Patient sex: M
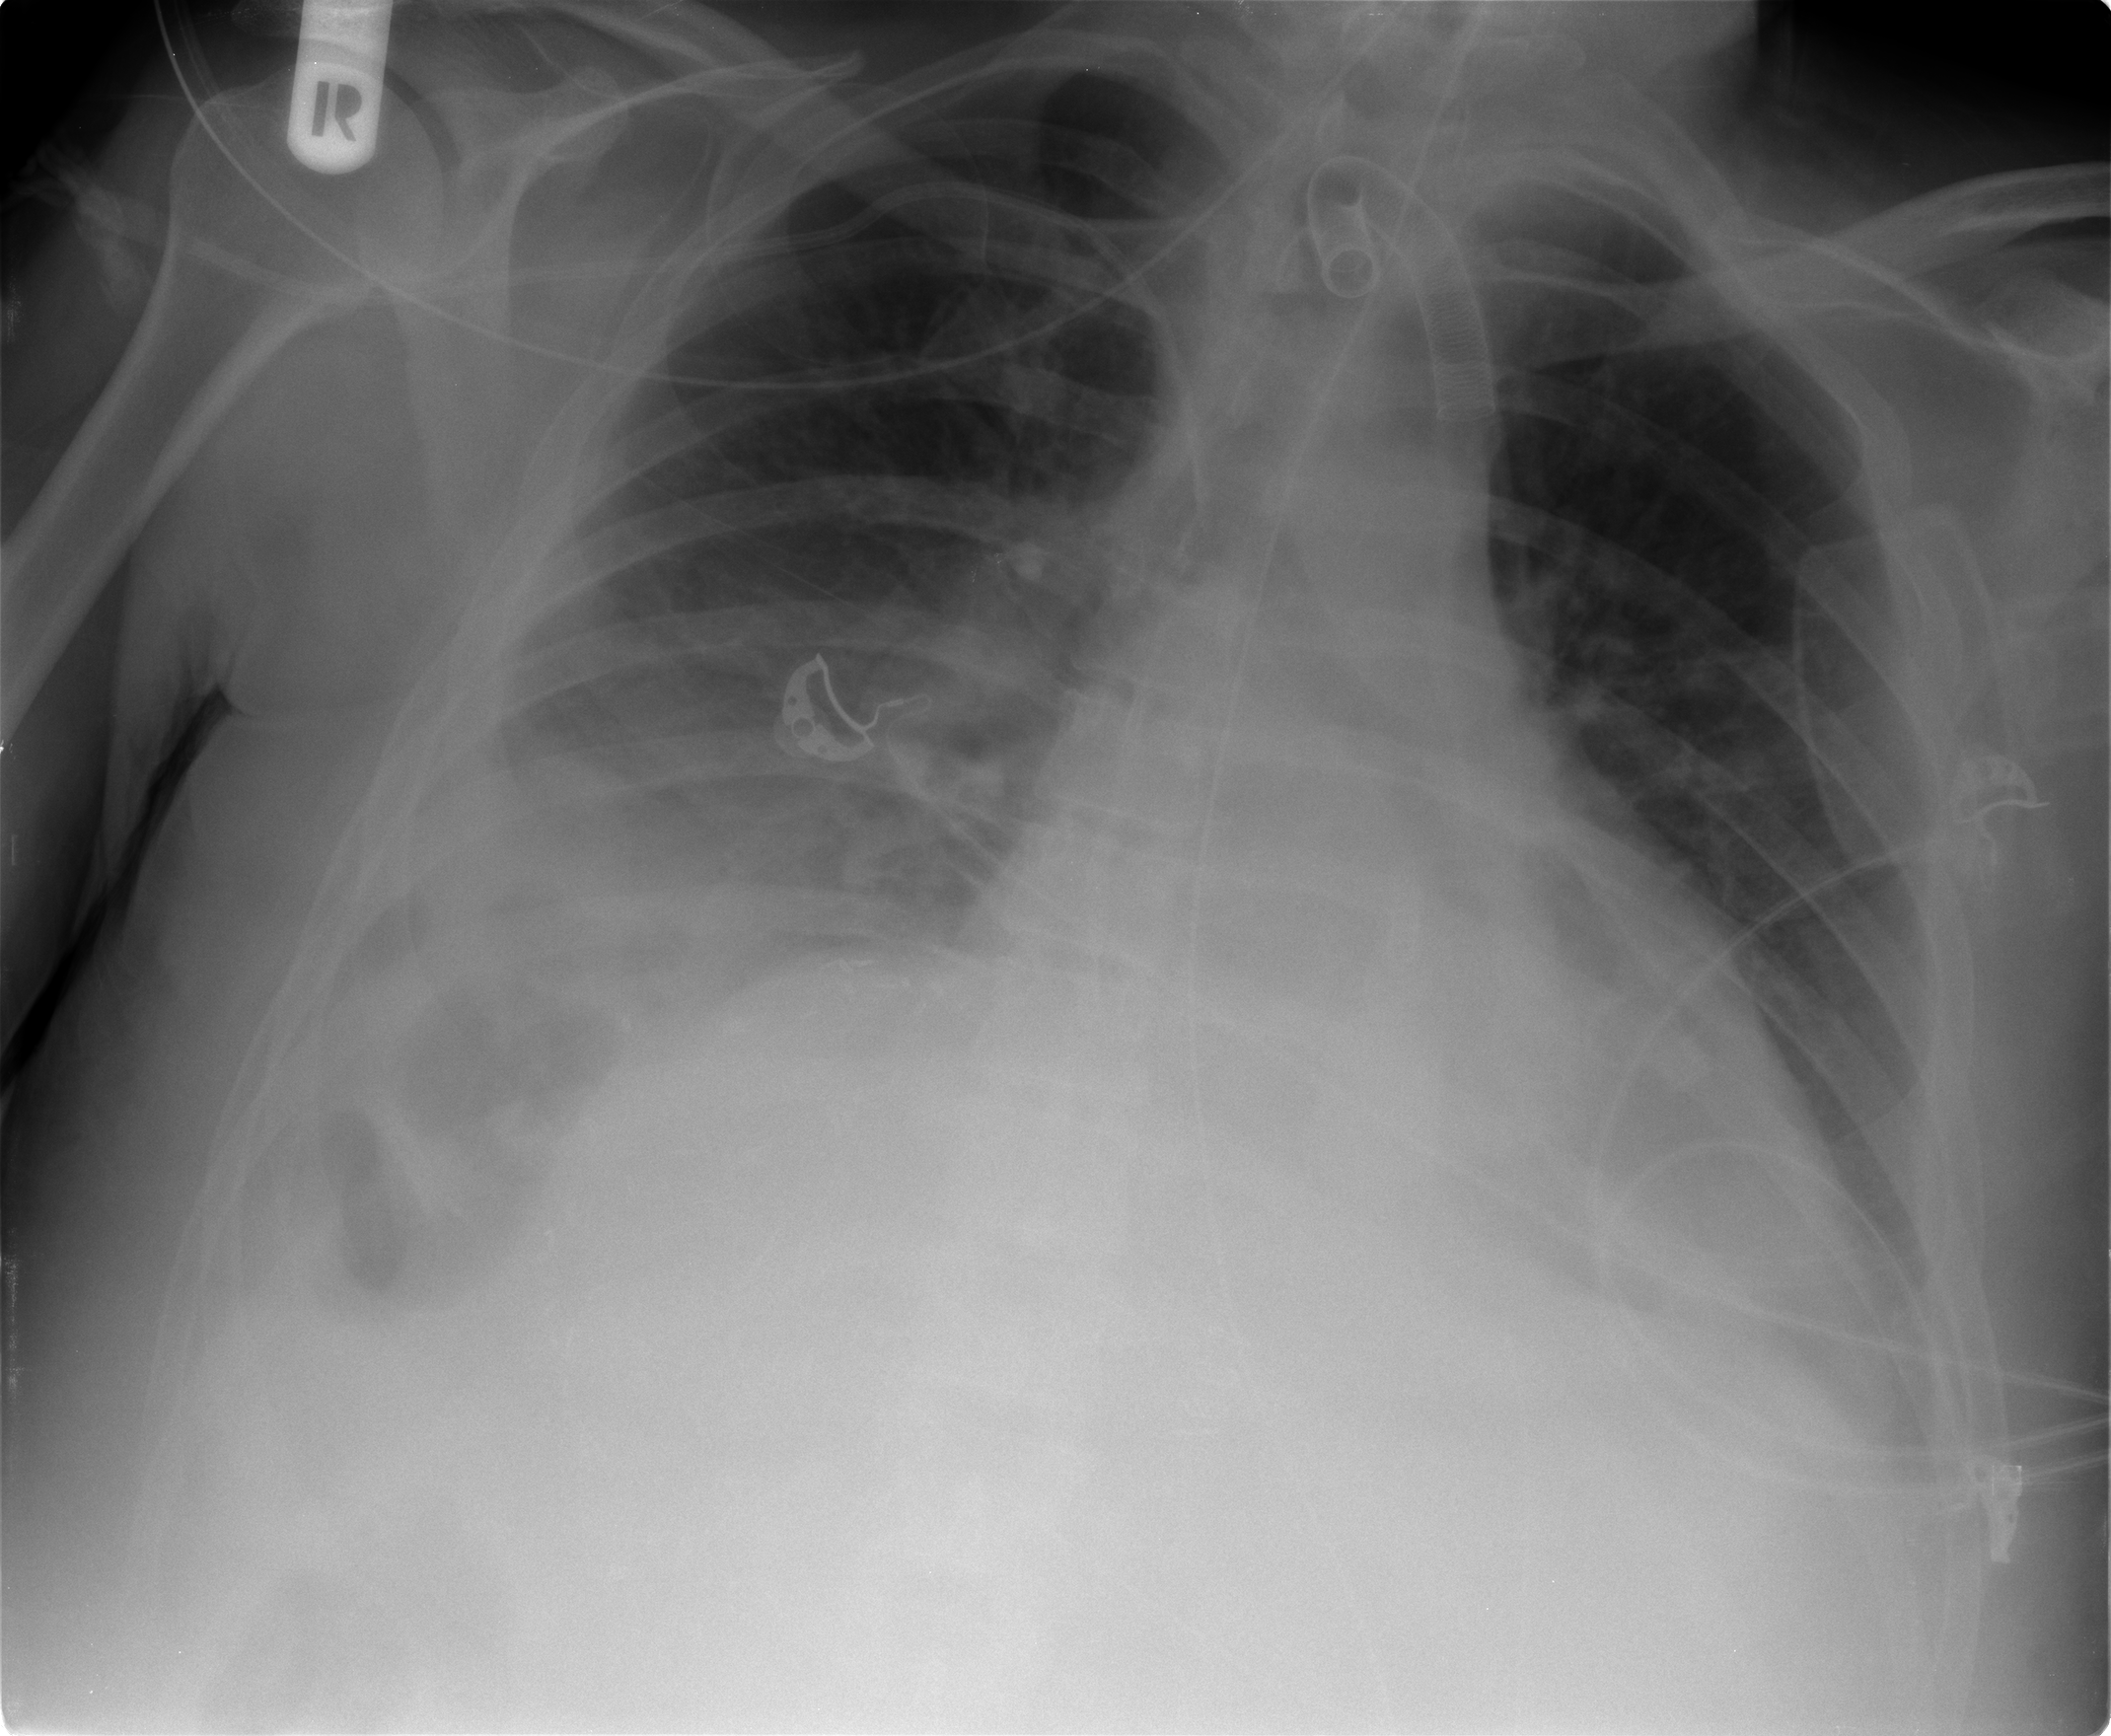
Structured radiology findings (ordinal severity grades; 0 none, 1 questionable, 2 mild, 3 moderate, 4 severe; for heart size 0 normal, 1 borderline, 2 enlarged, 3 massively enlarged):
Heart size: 2
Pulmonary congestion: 2
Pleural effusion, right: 3
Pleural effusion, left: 1
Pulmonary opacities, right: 3
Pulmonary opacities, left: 2
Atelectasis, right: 3
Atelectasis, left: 1